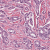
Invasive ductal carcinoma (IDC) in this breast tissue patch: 1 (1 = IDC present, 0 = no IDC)